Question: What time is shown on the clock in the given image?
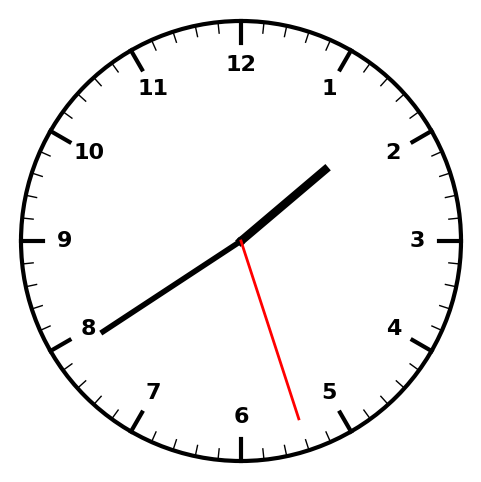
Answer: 01:39:27